Field crop: maize
Growth stage: 2
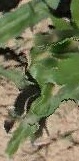
Species: maize